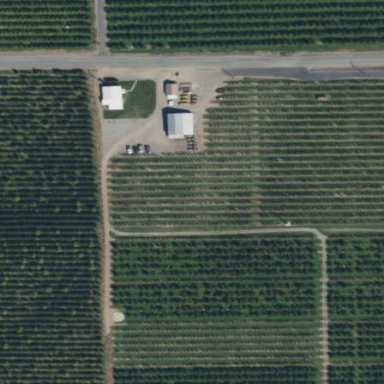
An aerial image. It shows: Orchard.